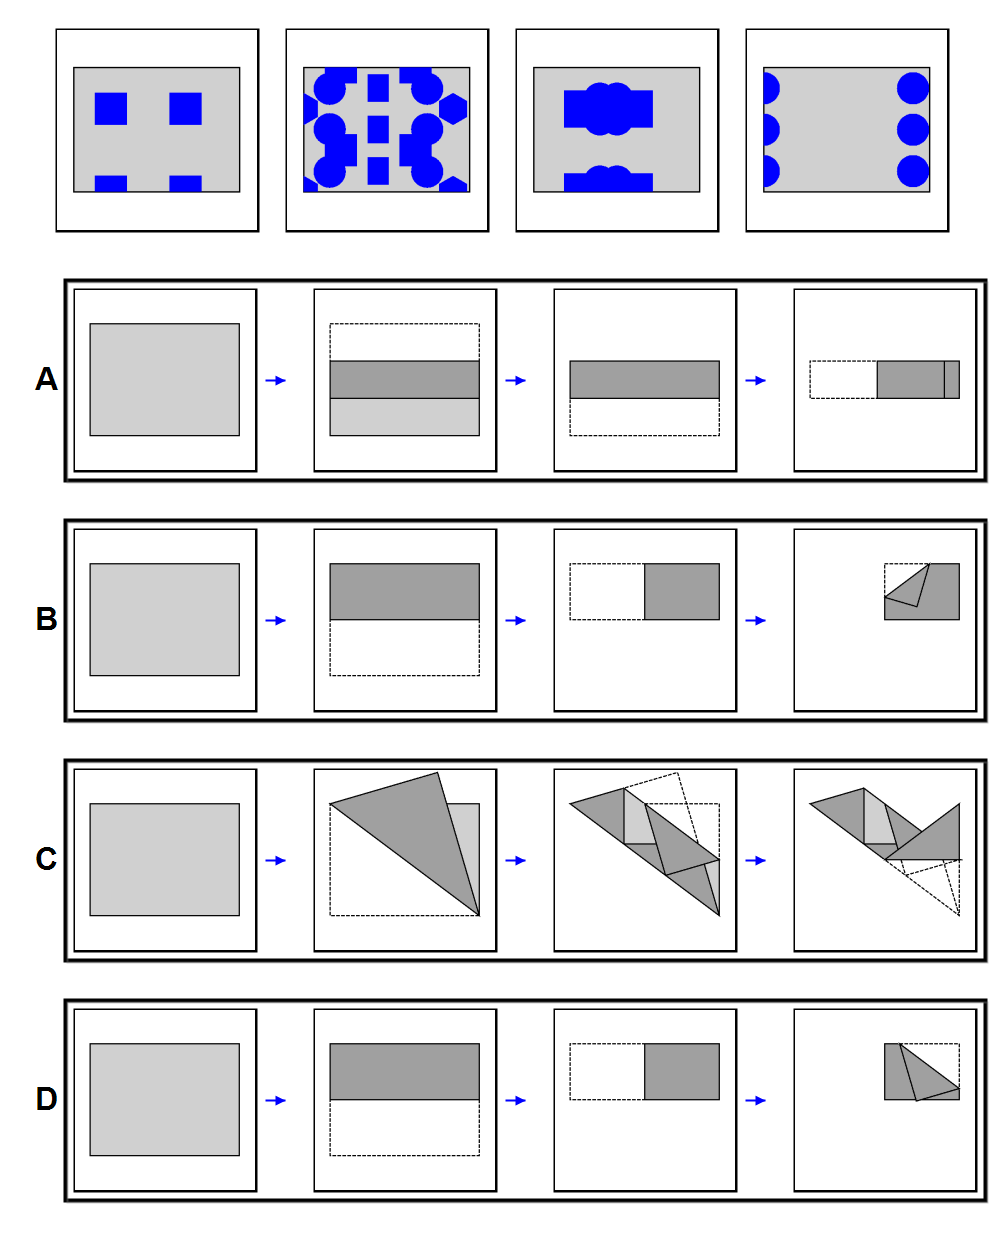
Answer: A